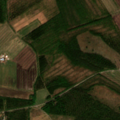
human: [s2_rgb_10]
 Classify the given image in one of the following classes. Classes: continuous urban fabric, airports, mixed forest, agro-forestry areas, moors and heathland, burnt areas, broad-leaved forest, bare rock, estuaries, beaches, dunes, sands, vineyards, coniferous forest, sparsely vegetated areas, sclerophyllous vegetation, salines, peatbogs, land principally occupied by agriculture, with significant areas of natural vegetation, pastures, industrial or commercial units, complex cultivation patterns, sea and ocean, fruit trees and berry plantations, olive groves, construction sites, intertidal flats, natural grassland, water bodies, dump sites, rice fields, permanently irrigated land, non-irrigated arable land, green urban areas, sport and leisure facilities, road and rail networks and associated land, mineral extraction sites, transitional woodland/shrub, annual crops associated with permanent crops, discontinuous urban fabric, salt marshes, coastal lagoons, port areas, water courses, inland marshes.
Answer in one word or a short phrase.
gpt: non-irrigated arable land, mixed forest